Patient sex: F
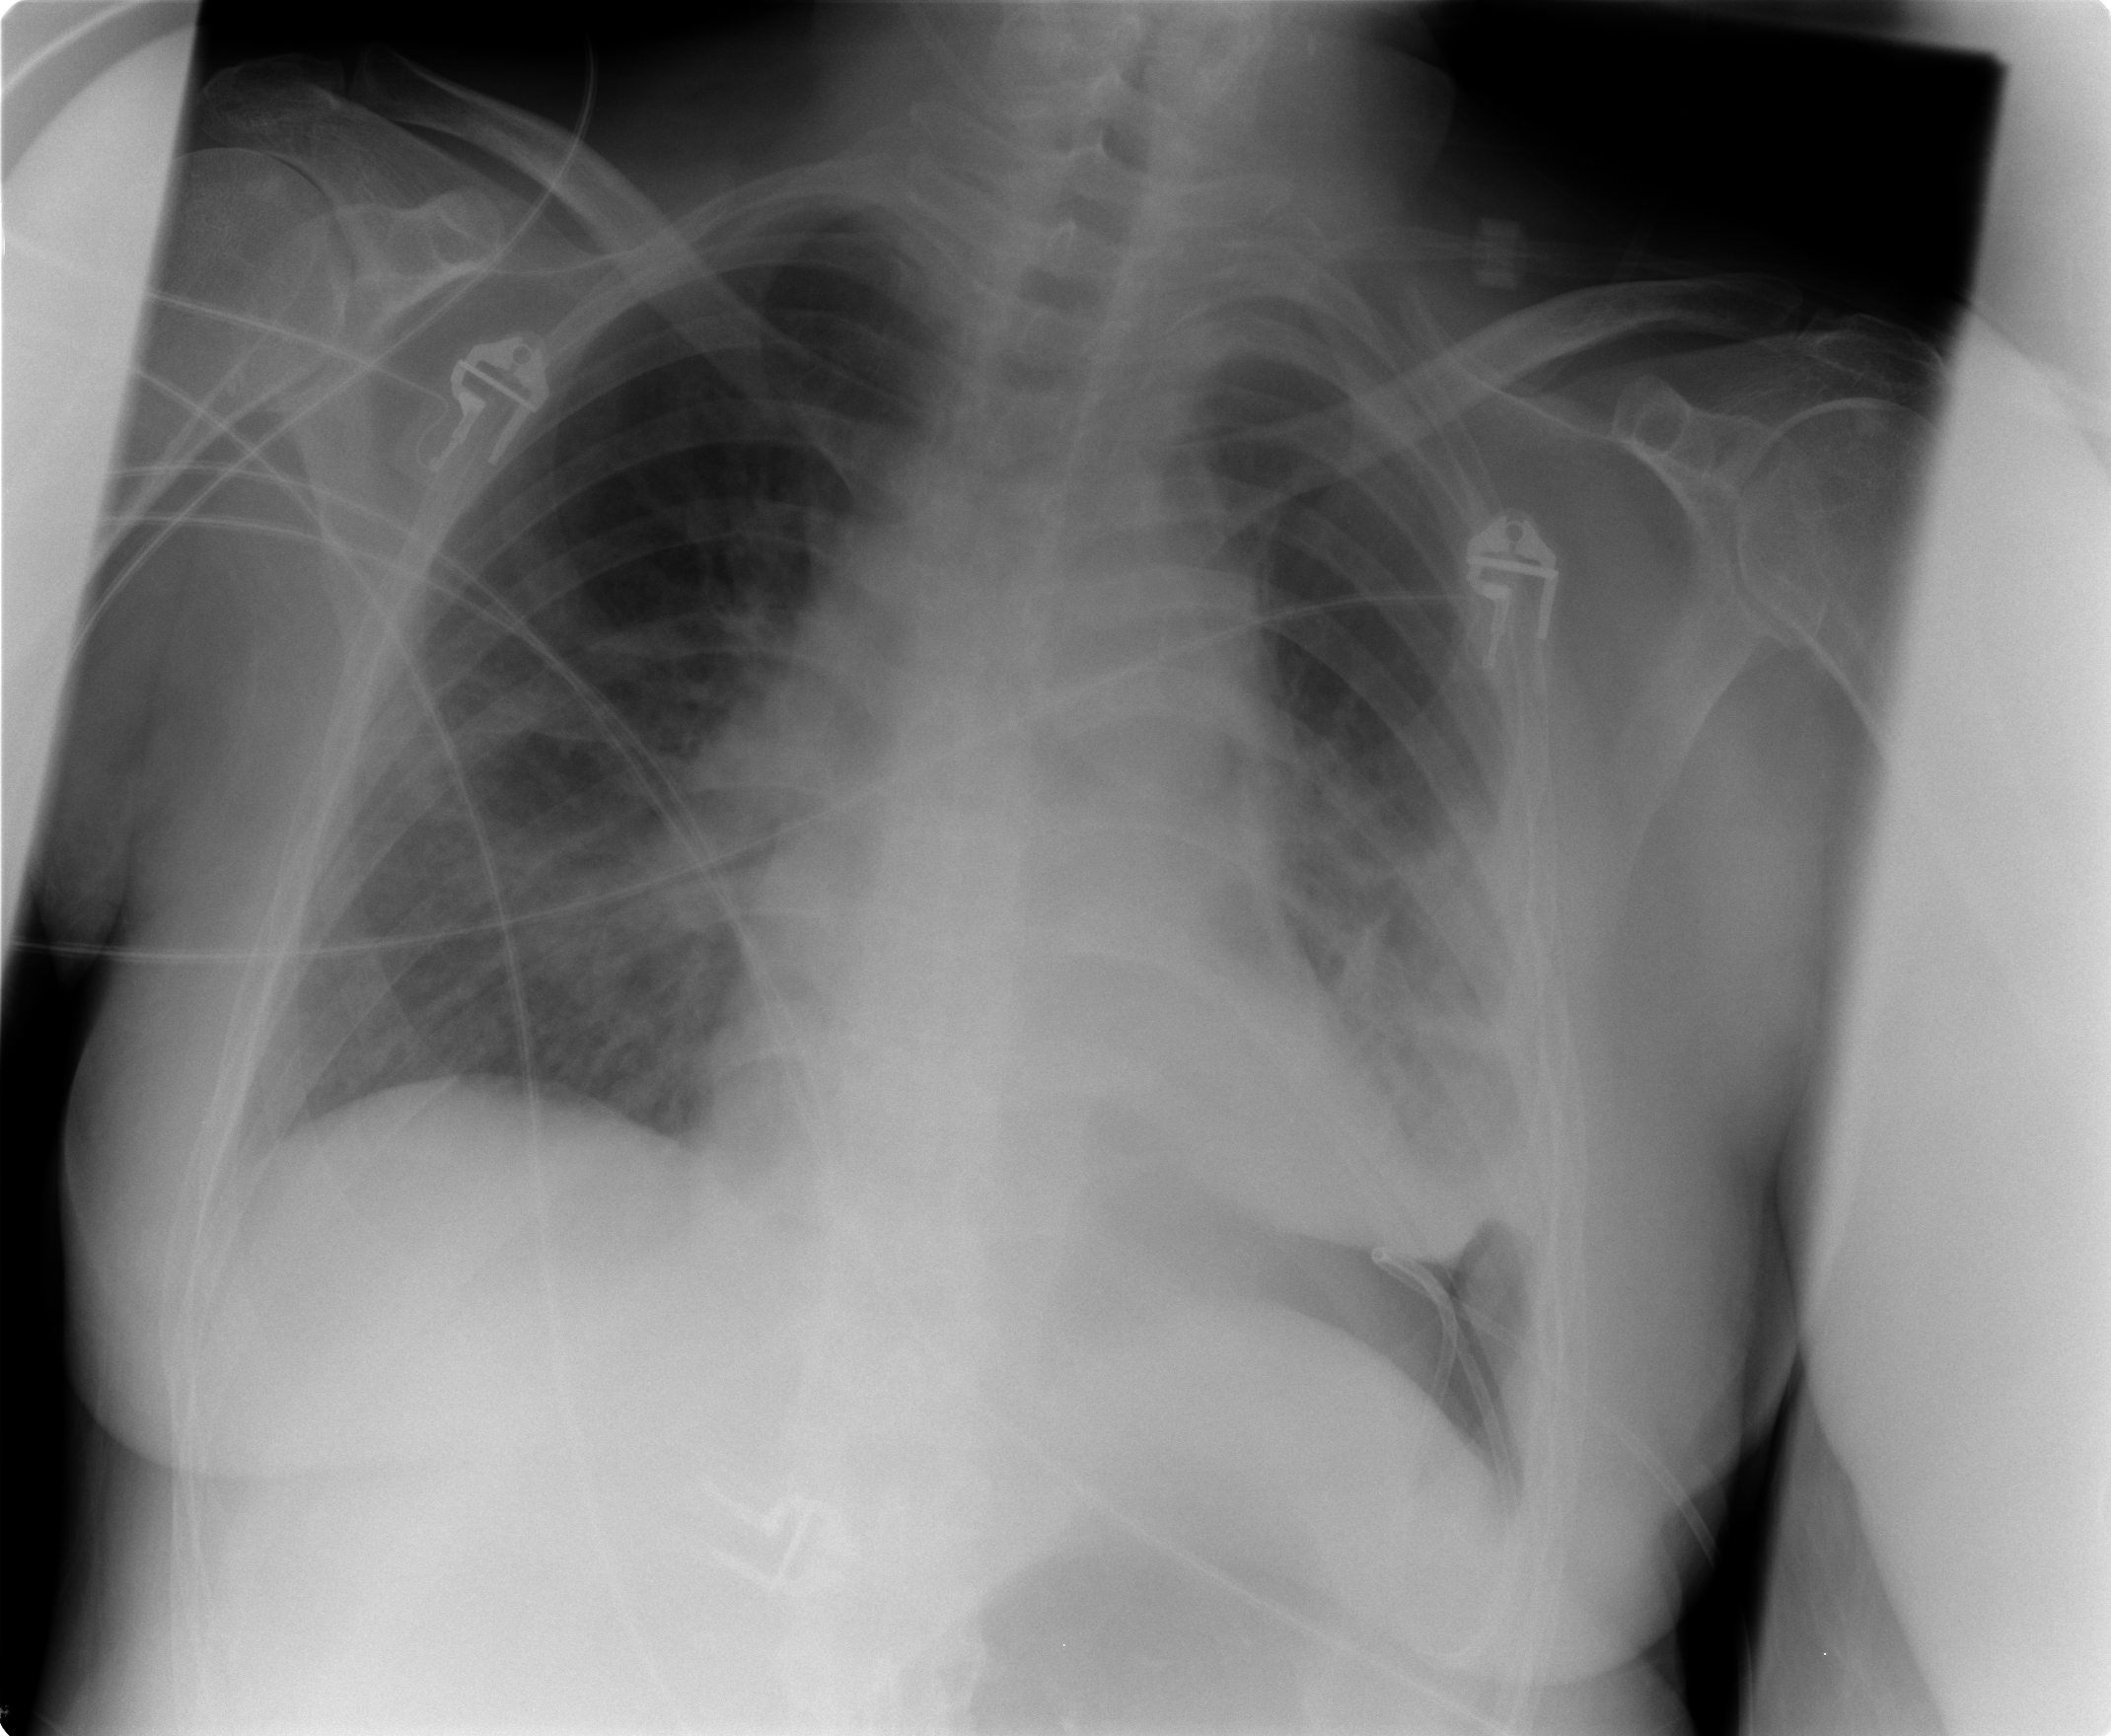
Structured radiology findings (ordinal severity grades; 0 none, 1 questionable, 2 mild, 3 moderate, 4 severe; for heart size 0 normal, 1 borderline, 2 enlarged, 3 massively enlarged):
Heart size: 0
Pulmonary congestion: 3
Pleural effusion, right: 0
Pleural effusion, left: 0
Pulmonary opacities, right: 0
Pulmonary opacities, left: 3
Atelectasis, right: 0
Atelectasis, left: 2